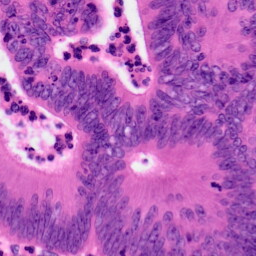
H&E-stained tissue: Colon